Field crop: tomato
Growth stage: 2
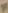
Species: solanum